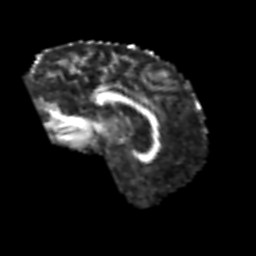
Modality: FA
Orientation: sagittal
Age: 58
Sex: male
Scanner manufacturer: siemens
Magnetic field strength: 3 T
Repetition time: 6.1 s
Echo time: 0.101 s